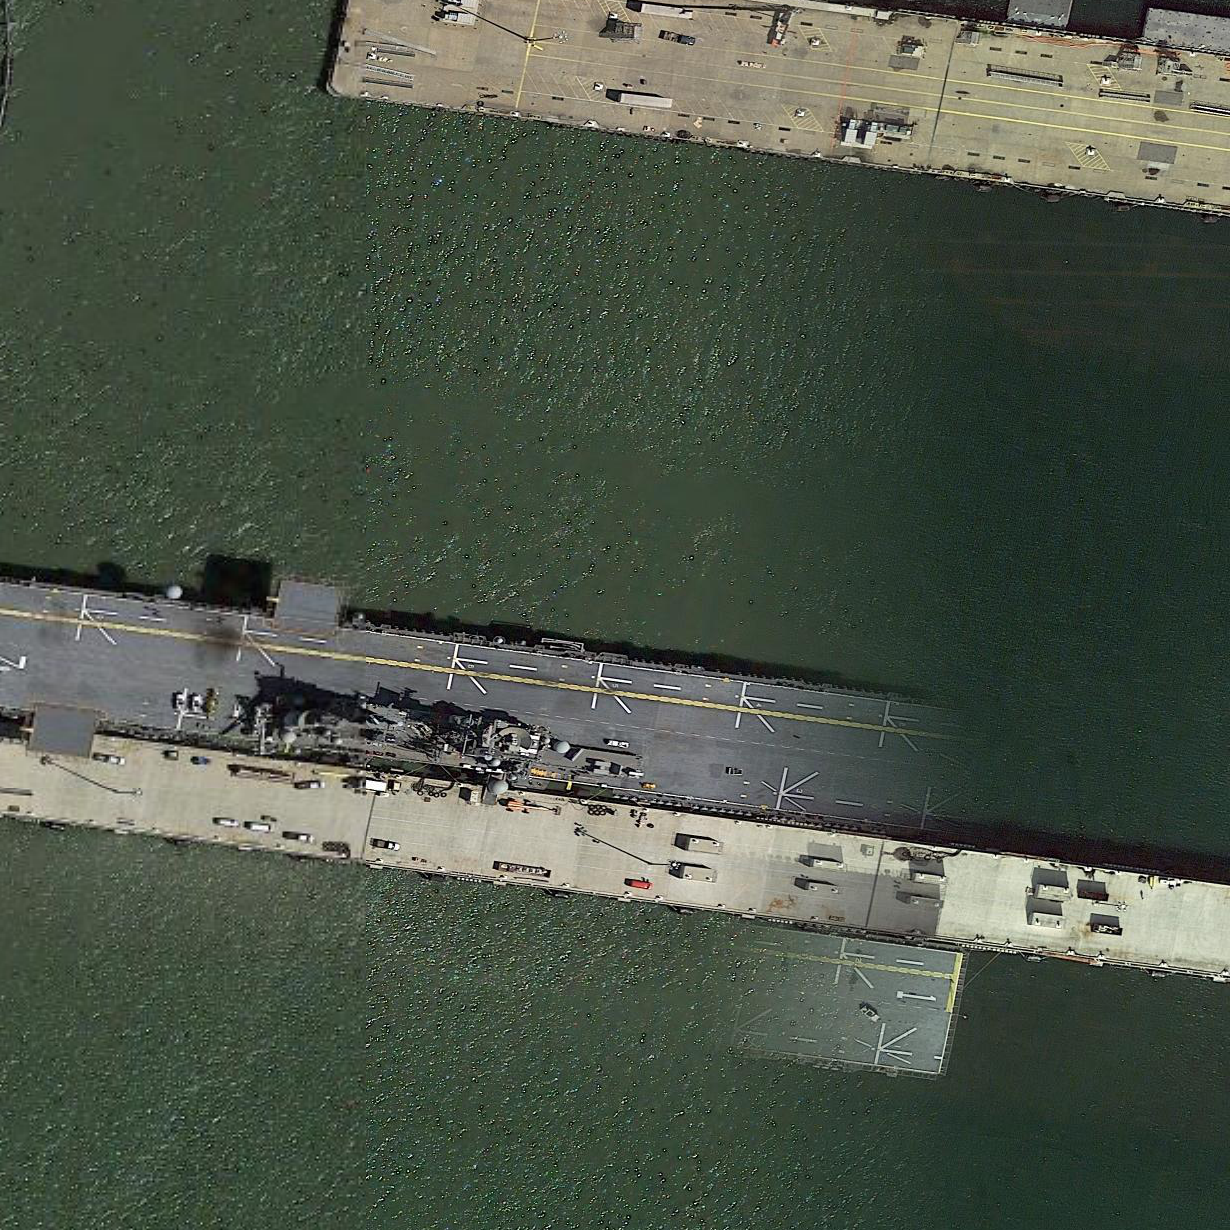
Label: assault